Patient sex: M
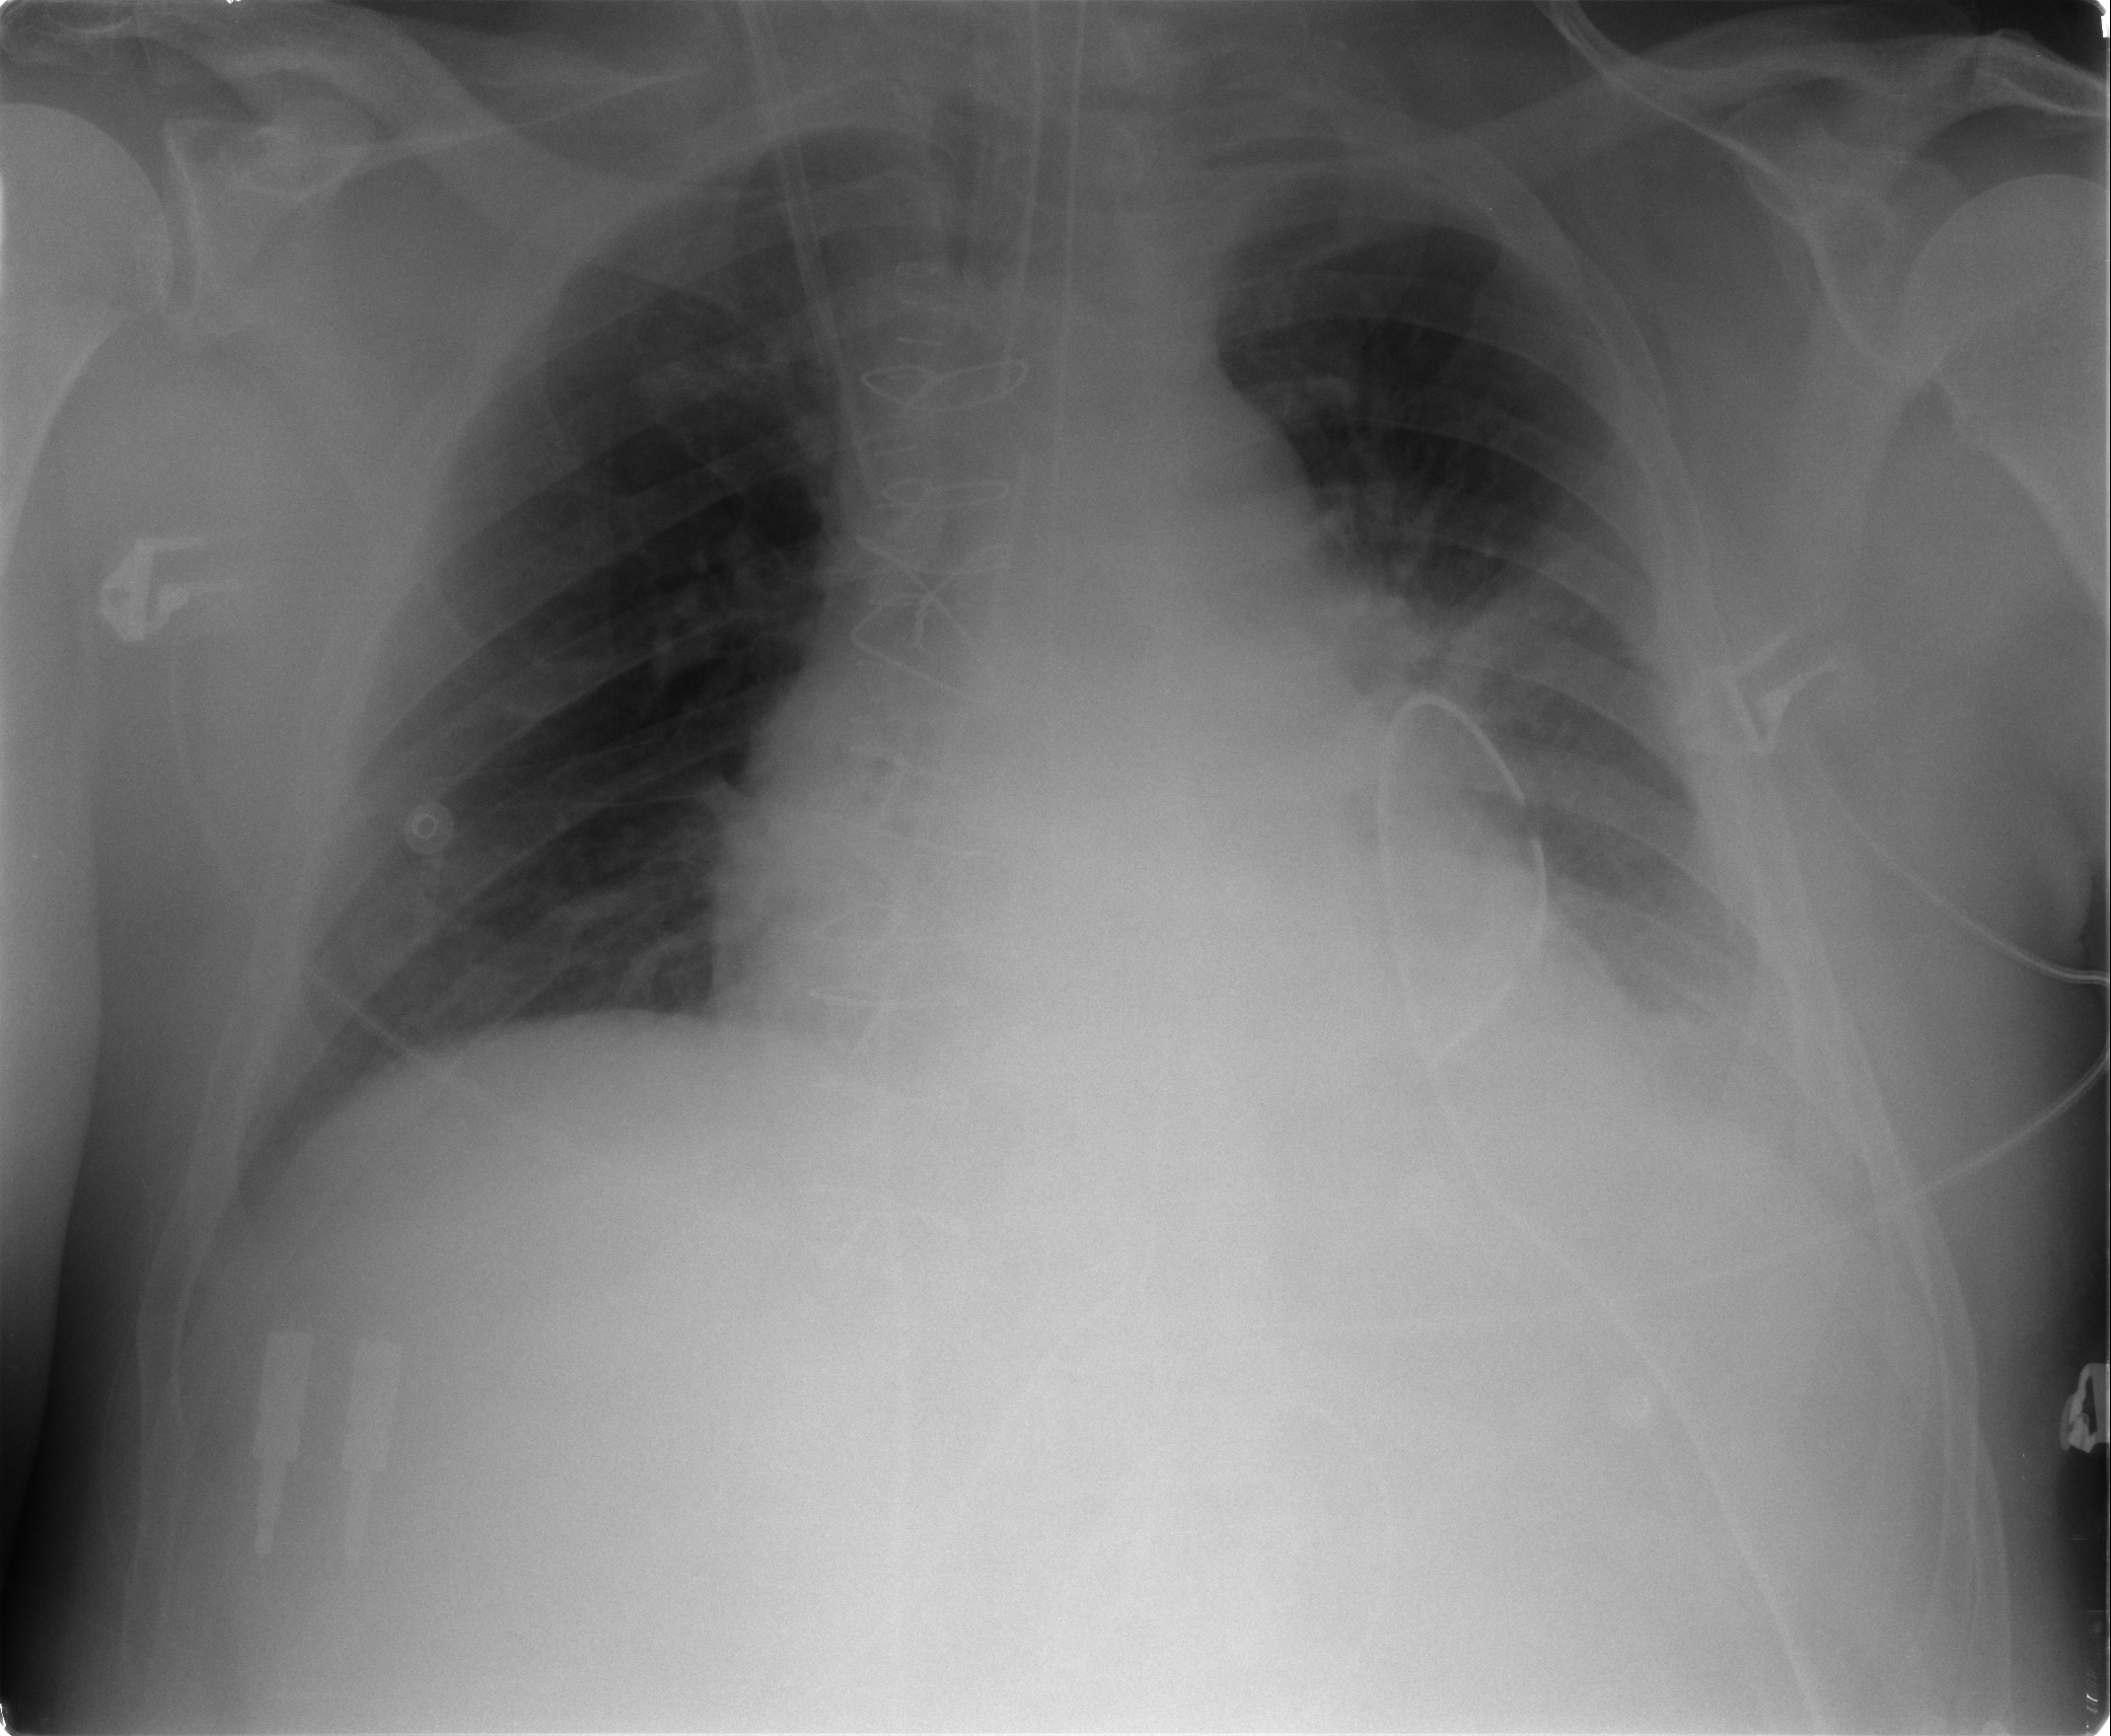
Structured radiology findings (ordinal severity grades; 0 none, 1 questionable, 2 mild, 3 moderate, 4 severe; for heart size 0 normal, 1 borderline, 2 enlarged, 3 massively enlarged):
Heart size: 2
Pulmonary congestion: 1
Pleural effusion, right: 0
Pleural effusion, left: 1
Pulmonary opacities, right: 0
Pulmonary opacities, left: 0
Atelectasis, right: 2
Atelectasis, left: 2